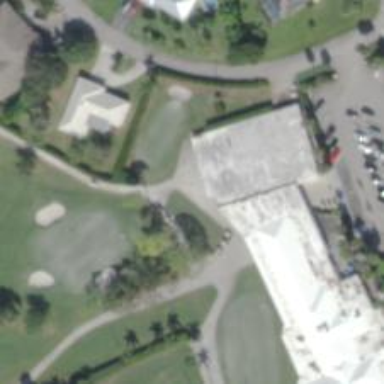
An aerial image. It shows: Path for both roads and golfers.